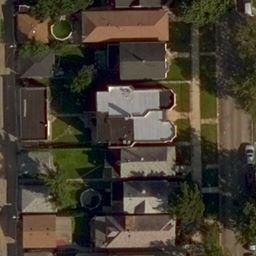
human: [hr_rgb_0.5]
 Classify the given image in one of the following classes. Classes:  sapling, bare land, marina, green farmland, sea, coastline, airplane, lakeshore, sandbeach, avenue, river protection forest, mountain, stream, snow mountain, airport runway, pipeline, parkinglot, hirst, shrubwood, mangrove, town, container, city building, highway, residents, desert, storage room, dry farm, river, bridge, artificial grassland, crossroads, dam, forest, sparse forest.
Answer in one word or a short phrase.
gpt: residents